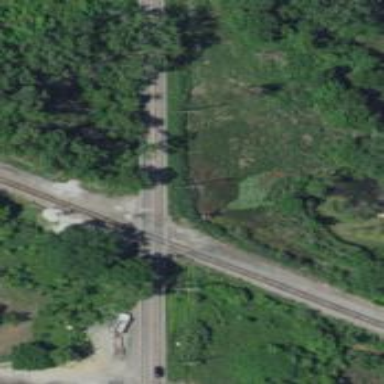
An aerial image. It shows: Level crossing along the railway.